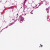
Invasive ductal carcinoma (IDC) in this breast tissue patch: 0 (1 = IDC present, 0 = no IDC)